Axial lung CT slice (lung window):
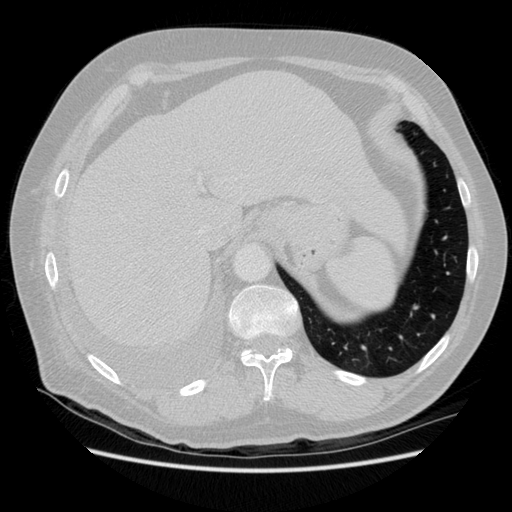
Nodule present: no